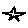
Label: star